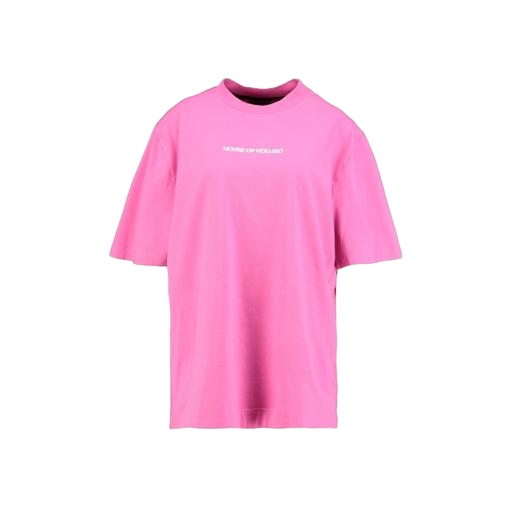
pink men's t-shirt, pink tee, pink graphic t-shirt, white background